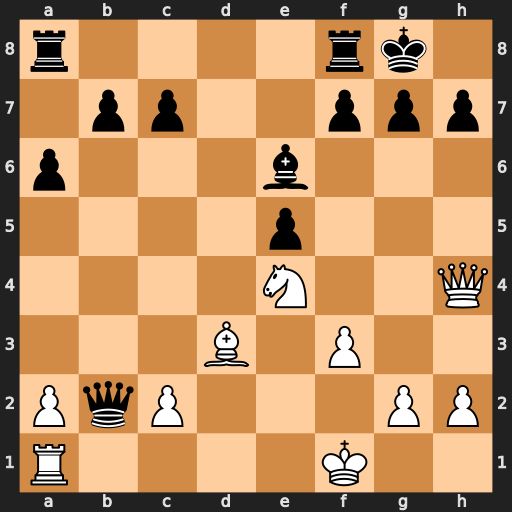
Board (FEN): r4rk1/1pp2ppp/p3b3/4p3/4N2Q/3B1P2/PqP3PP/R4K2
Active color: w
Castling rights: -
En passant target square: -
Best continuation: Nf6+ gxf6 Qxh7#